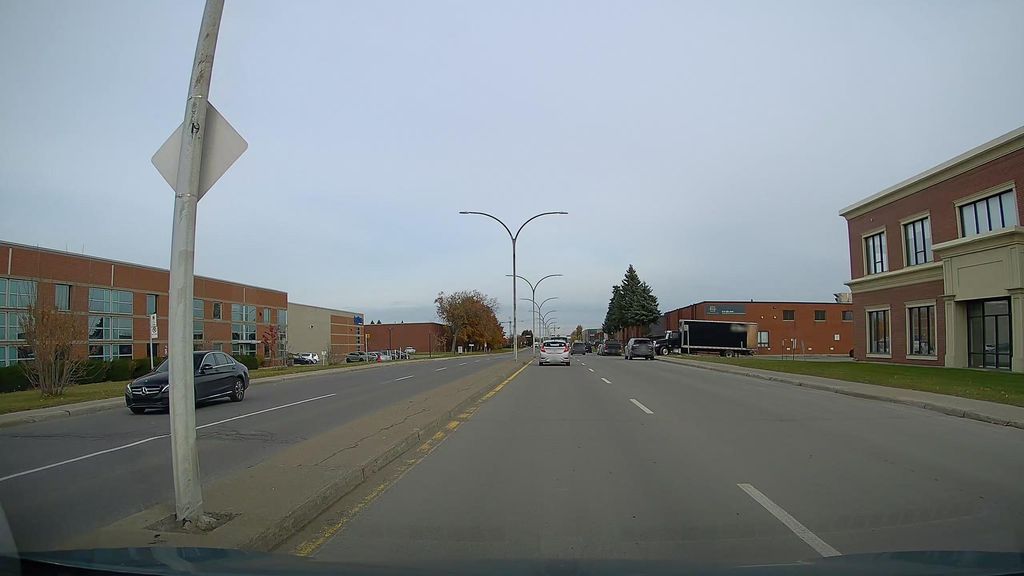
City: montreal